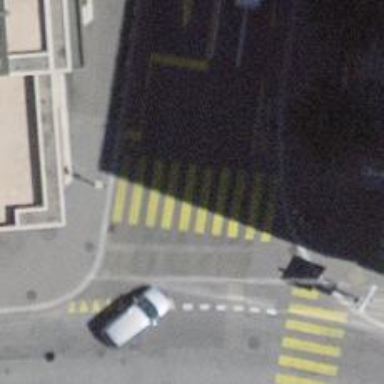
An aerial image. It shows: Road crossing with traffic signals.